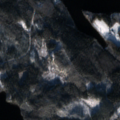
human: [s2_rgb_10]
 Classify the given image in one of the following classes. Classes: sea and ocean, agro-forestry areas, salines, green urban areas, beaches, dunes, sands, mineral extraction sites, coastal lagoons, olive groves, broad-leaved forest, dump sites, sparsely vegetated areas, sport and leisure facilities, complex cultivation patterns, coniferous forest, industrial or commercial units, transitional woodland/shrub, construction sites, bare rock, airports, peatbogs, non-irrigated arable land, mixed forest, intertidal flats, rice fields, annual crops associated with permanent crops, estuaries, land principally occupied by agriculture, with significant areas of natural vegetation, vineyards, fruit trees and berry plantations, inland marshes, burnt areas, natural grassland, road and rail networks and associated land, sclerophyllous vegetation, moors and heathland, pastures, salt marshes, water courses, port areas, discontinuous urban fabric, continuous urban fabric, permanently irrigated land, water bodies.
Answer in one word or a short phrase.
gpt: coniferous forest, mixed forest, transitional woodland/shrub, water bodies